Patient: sex M, age 51
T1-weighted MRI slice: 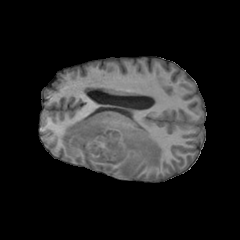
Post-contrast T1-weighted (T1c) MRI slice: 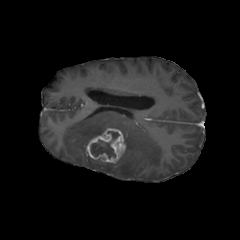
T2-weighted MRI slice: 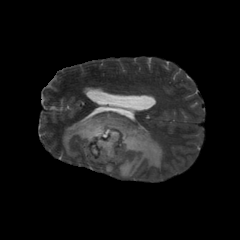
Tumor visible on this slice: yes
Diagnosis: Glioblastoma, IDH-wildtype
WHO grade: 4